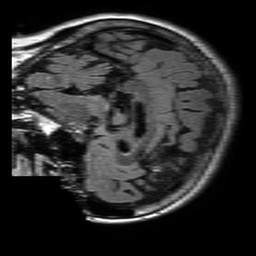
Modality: FLAIR
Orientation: sagittal
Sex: female
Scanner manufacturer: philips
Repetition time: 11 s
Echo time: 0.125 s